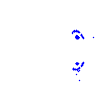
Particle: kaon